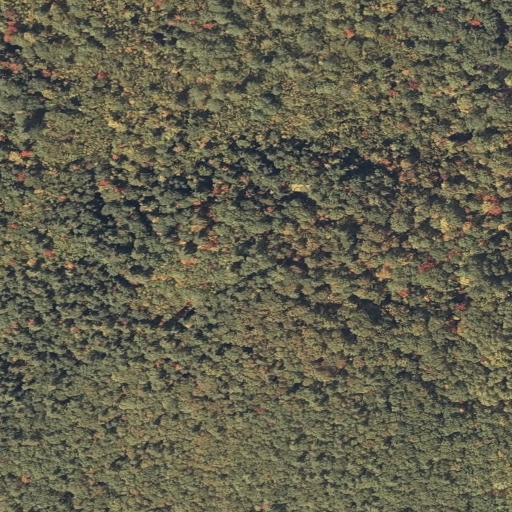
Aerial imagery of mountain in Maine named Baldpate containing mixed forest, deciduous forest, and evergreen forest